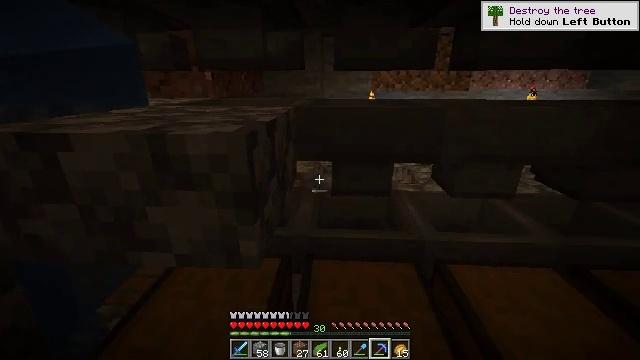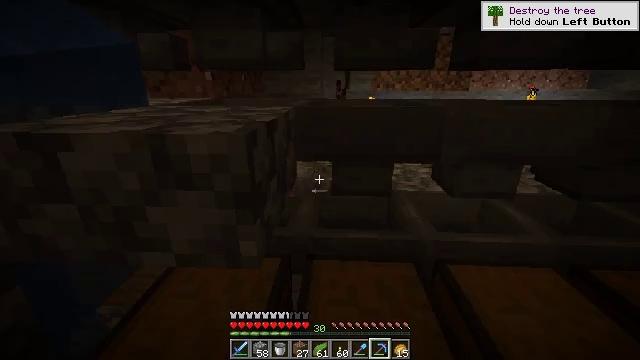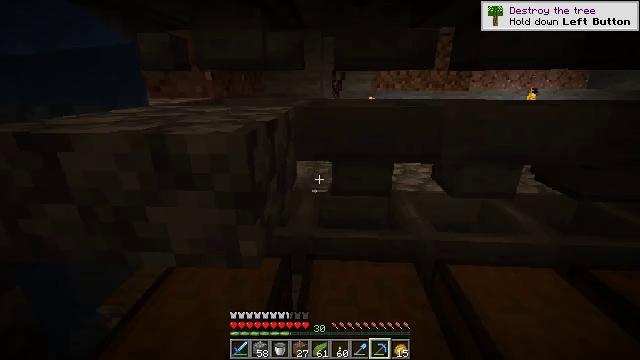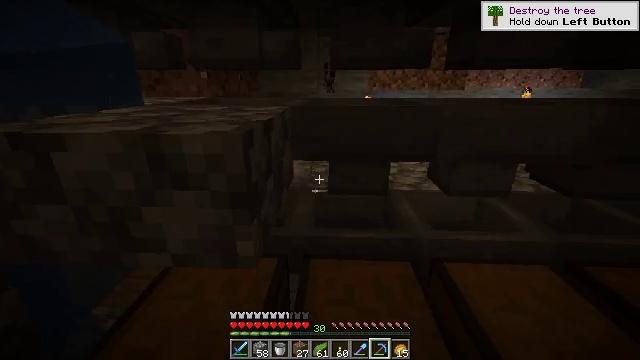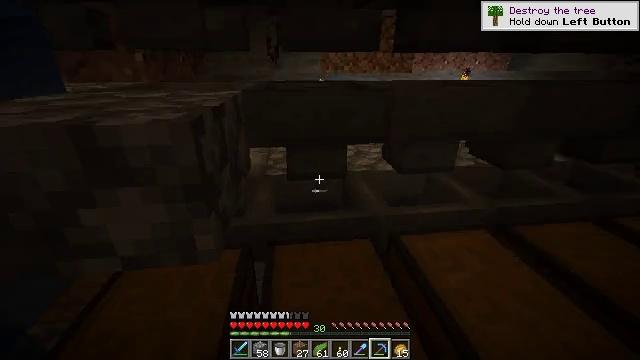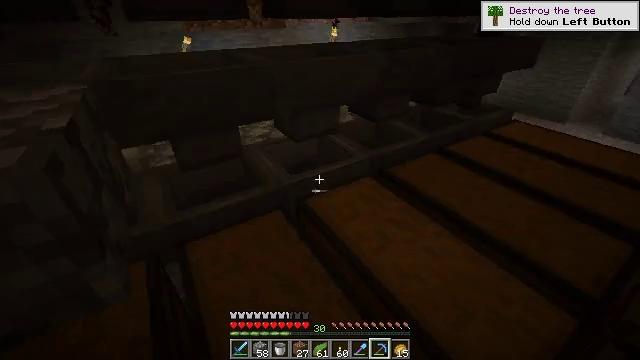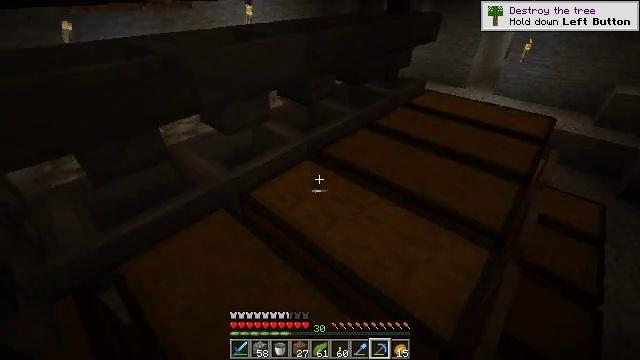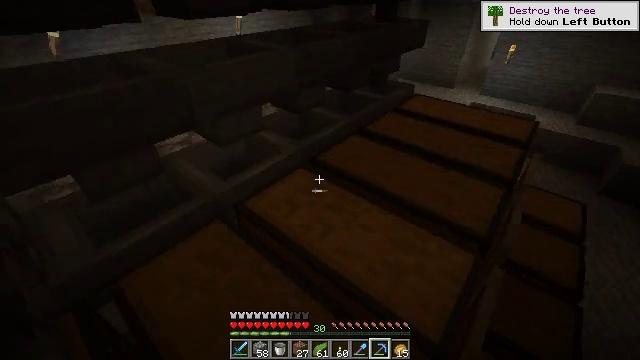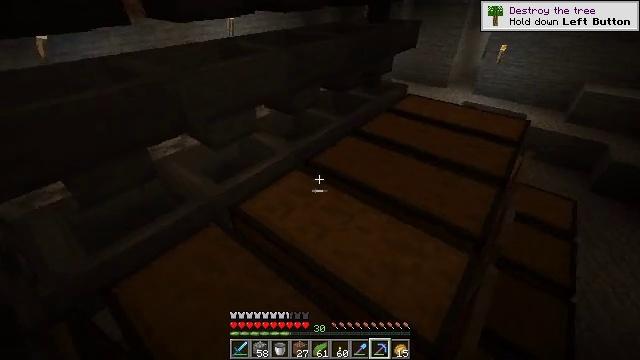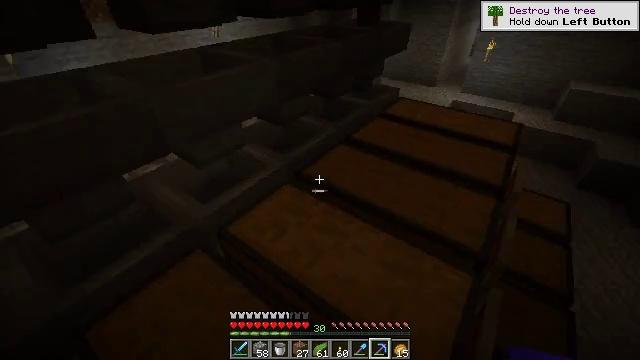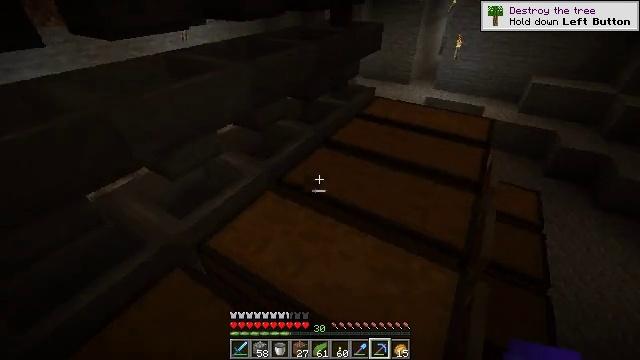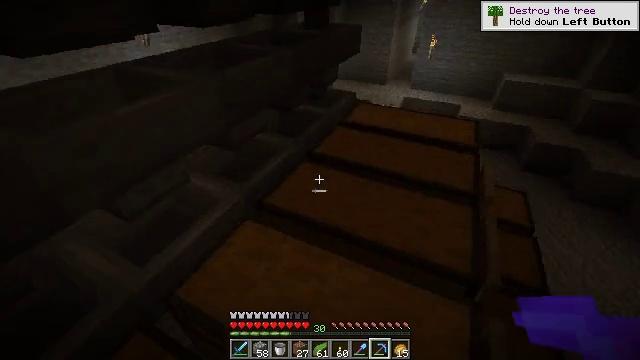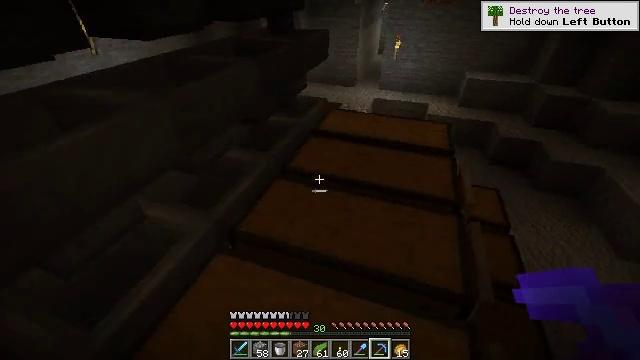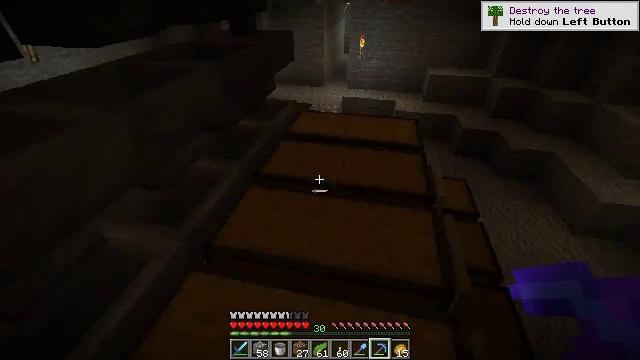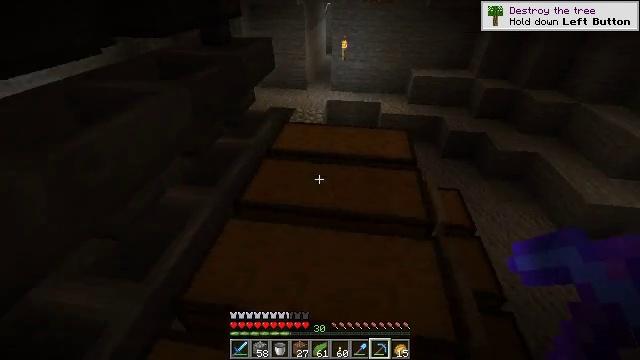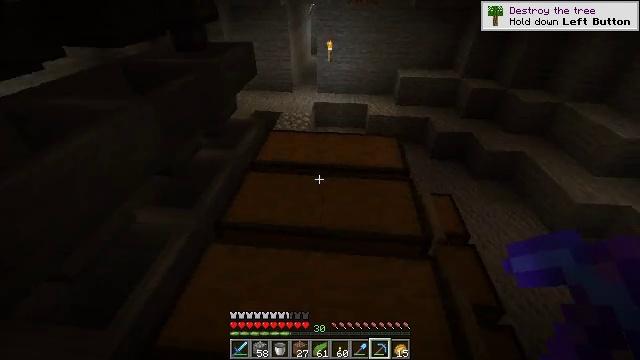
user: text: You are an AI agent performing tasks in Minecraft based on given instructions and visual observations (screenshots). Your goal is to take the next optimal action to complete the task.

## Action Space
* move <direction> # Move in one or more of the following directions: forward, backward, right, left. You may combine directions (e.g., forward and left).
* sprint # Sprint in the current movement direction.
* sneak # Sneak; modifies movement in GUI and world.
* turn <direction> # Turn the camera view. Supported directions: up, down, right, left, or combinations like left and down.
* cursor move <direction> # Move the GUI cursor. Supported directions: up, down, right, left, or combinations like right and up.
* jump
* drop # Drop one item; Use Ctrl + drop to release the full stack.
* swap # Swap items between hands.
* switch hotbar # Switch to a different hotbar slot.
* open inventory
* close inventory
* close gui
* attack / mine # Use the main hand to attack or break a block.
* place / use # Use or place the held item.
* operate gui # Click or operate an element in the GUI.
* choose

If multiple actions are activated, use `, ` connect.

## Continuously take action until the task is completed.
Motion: motion action
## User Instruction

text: Gather the redstone wall torch attached to the wall.
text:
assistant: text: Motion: sneak
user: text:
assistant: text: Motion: sneak
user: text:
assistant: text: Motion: sneak
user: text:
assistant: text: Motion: turn right and down
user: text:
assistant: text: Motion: turn right and down
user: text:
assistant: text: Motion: turn right and down
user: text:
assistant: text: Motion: turn right
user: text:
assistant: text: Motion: move forward, turn right
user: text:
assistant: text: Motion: move forward, turn right
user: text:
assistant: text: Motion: move forward, turn right
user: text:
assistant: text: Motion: move forward, turn right
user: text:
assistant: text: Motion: move forward, turn right
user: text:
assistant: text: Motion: move forward, turn right
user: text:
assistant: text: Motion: move forward, turn right
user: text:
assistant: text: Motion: move forward, turn right
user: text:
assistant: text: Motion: move forward
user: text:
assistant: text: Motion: move forward
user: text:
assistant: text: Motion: move forward
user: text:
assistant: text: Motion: move forward
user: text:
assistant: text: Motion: move forward, turn down
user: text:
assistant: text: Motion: move forward, turn left and down
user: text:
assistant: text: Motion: move forward, turn left and down
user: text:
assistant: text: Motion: move forward, turn left and down
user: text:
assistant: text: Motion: move forward, turn left and down
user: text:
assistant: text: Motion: move forward, turn left and down
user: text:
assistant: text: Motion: move forward, turn left and down
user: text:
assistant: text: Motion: move forward, turn left
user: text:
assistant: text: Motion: move forward, turn left and down
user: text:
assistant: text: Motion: move forward, turn left and down
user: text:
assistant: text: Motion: move forward, turn left